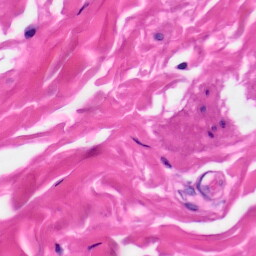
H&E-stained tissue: Skin